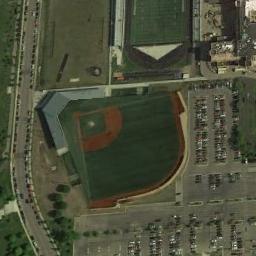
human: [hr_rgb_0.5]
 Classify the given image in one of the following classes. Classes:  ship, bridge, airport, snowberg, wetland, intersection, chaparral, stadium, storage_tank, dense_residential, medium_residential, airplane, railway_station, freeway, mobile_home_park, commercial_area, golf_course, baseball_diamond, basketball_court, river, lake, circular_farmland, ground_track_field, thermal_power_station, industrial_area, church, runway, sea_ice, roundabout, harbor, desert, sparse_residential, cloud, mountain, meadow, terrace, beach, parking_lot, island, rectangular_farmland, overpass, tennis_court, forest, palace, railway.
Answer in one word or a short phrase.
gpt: stadium